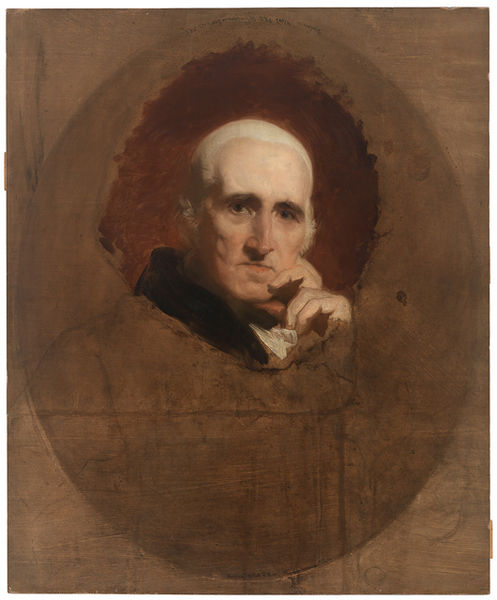
Titel: Benjamin West
Künstler: Thomas Lawrence
Standort: Amherst (Massachusetts, USA)
Institution: Mead Art Museum, Amherst College
Schlagwörter: hands, oil, red, white, black, collar, dark, face, gray, green, grey, hair, nose, old, painting, portrait, oil painting, picture, brown, hand, wood, man, head, eyes, sash, drawing, bust, look, oval, brow, chin, mouth, sketch, curls, jacket, tie, pose, front, thinking, circle, eye, fingers, lips, canvas, cheek, frontal, forehead, shirt, faded, visage, missing, serious, wig, middle age, pensive, thinker, unfinished, posture, frown, enlightenment, incomplete, shades, thoughtful, portrai, pastell, think, white hair, ma, gray hair, not finished, browne, collor, gace, egg-shape, sheak, cheak, underdrawing, sasj